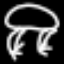
Label: frog